高二 · 变换几何
如图, 将两个全等的有一锐角为 $30^{\circ}$ 的直角三角形 $A B C$ 和直角三角形 $A D C$ 拼在一起组成平面四边形 $A B C D$, 若 $\overrightarrow{C A}=x \overrightarrow{C B}+y \overrightarrow{C D}$, 则 $x+y=$

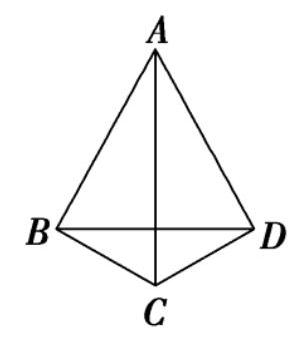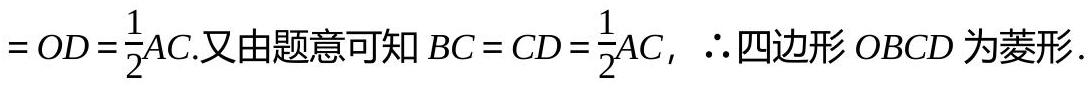
A. 1
B. 2
C. 3
D. 4
答案: D
解析: 取 $A C$ 的中点 $O$ ，连接 $O B ， O D$ (图略). $\because \triangle A B C$ 与 $\triangle A D C$ 均为直角三角形， $\therefore O B$

$\therefore \overrightarrow{C A}=2 \overrightarrow{C O}=2(\overrightarrow{C B}+\overrightarrow{C D})=2 \overrightarrow{C B}+2 \overrightarrow{C D}$,

$\therefore x=y=2$,

$\therefore x+y=4$. 故选 D.